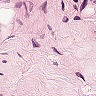
Metastatic tissue present: no